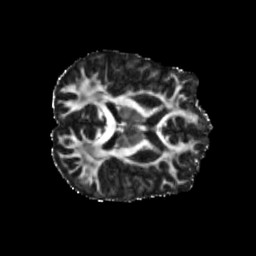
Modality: FA
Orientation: axial
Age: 20
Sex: male
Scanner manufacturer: siemens
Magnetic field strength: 3 T
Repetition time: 3.23 s
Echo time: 0.0892 s